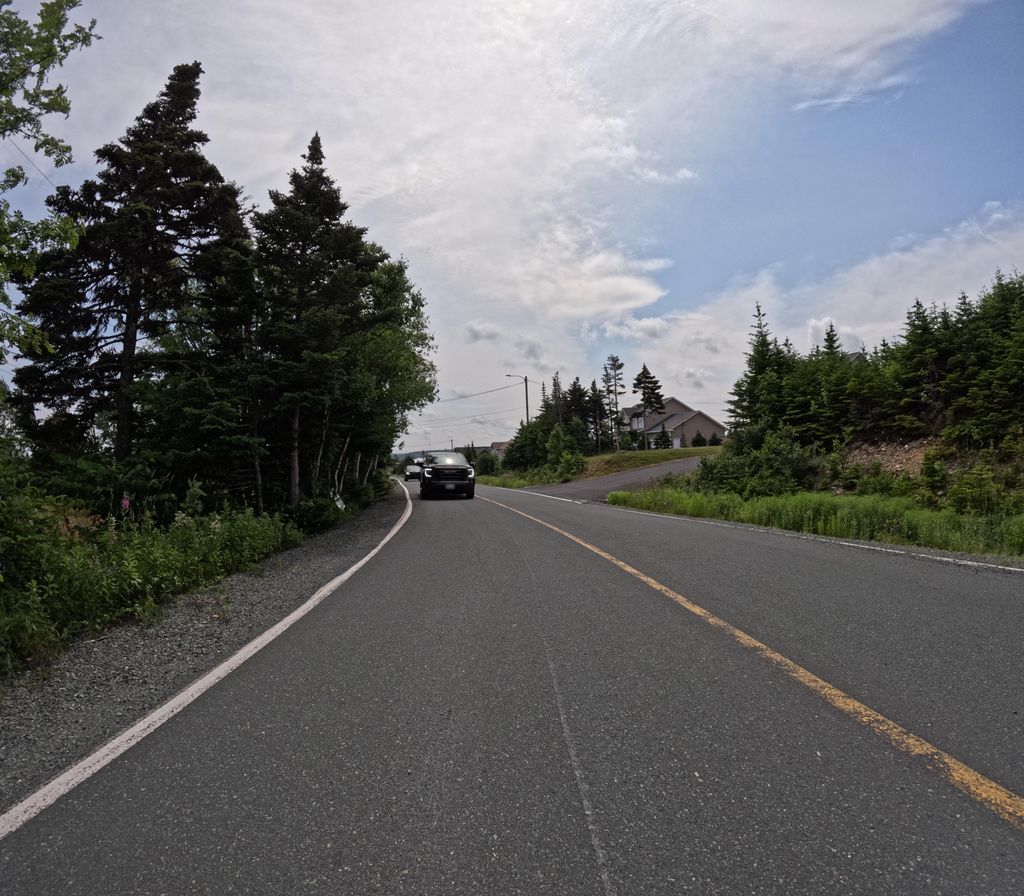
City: st_johns